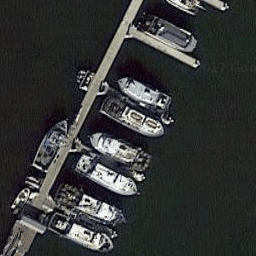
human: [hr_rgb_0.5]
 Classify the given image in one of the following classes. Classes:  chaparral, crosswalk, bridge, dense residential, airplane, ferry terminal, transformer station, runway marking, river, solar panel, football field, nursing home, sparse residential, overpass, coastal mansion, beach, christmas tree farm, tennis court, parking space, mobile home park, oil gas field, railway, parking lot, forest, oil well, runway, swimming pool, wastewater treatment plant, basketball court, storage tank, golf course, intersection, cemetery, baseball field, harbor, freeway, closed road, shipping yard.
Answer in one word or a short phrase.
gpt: harbor